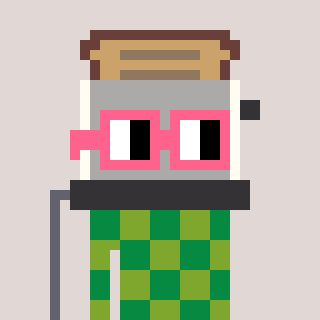
a pixel art character with square pink glasses, a toaster-shaped head and a slimegreen-colored body on a warm background